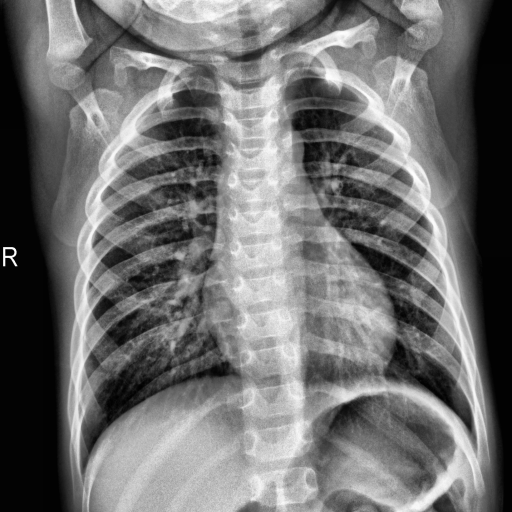
Finding: NORMAL